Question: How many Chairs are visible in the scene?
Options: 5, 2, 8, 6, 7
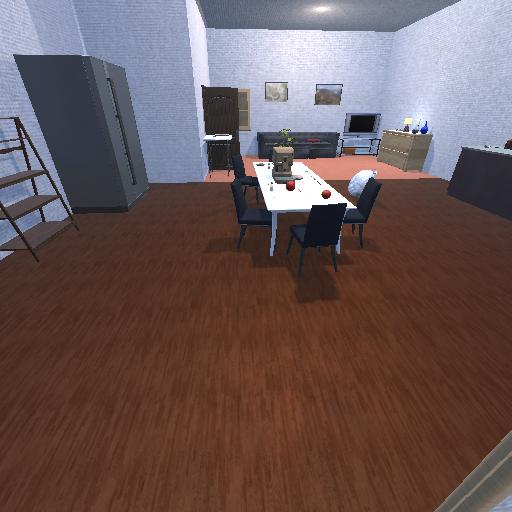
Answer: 5